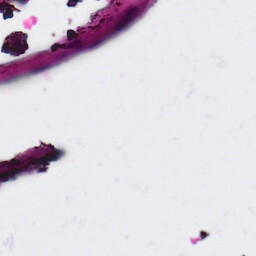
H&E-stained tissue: Ovarian